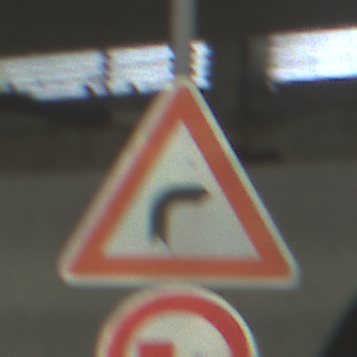
Verkehrszeichen: KurveRechts
Zusatzzeichen unten: UeberholverbotKraftfahrzeuge
Umgebung: Indoor, Special
Tageszeit: NotSpecified
Wetter: NotSpecified
Licht: Artificial
Jahreszeit: NotSpecified
Kontrast: HighContrast